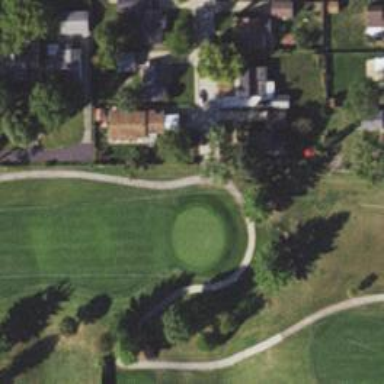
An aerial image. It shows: View of golf hole.